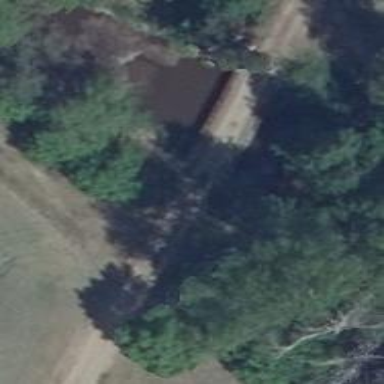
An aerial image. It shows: Concrete track bridge.